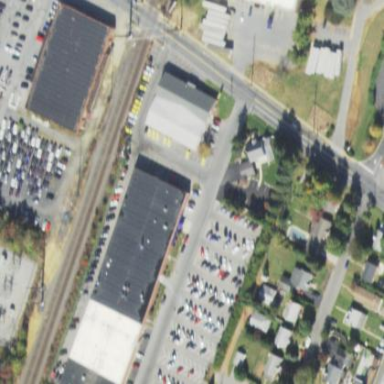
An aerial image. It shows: Car repair shop located in building.